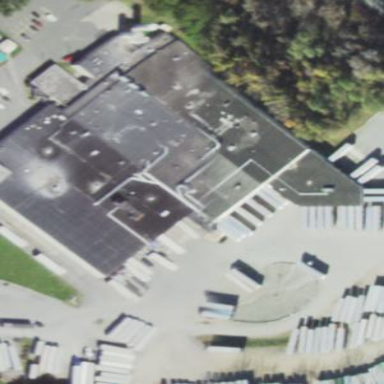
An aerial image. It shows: Manufacturing building.